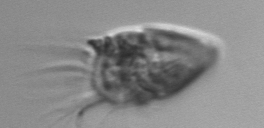
Label: Strombidium_morphotype1